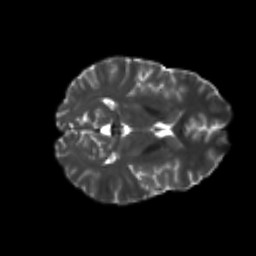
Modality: T2w
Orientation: axial
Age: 22
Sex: female
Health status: healthy
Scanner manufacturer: philips
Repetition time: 7.391 s
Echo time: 0.08599 s